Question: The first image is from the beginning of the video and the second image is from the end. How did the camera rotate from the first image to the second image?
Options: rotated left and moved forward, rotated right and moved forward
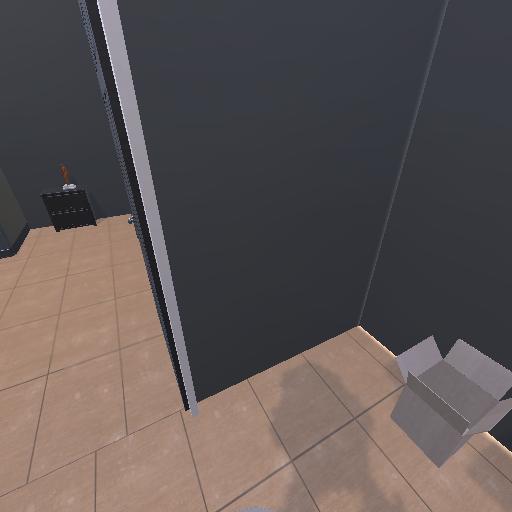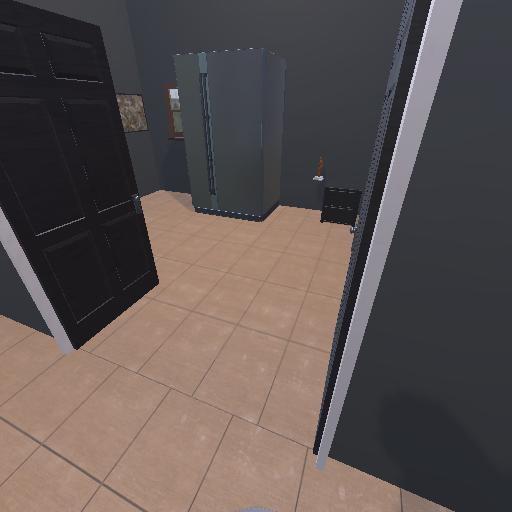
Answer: rotated left and moved forward